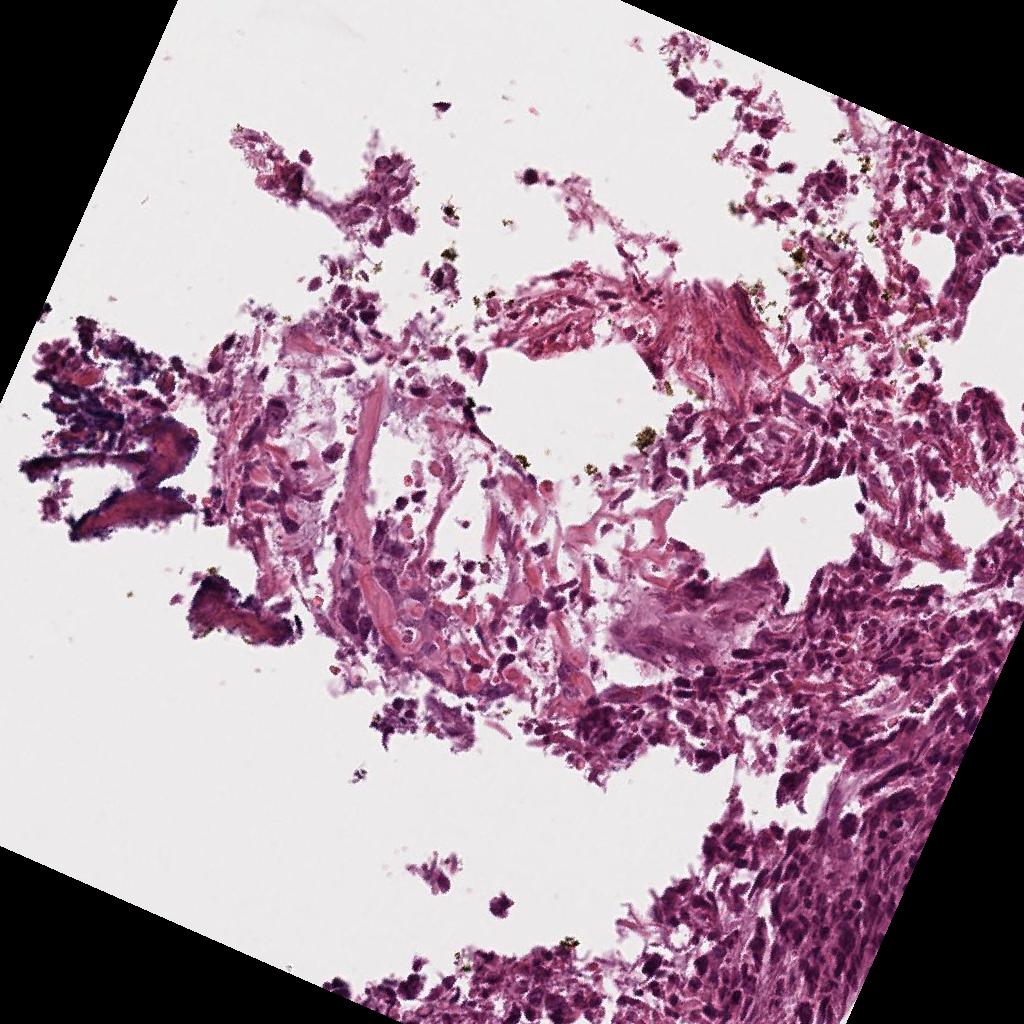
Label: Viable